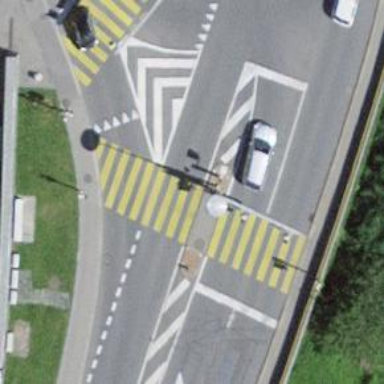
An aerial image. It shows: Crossing with traffic signals and central island.